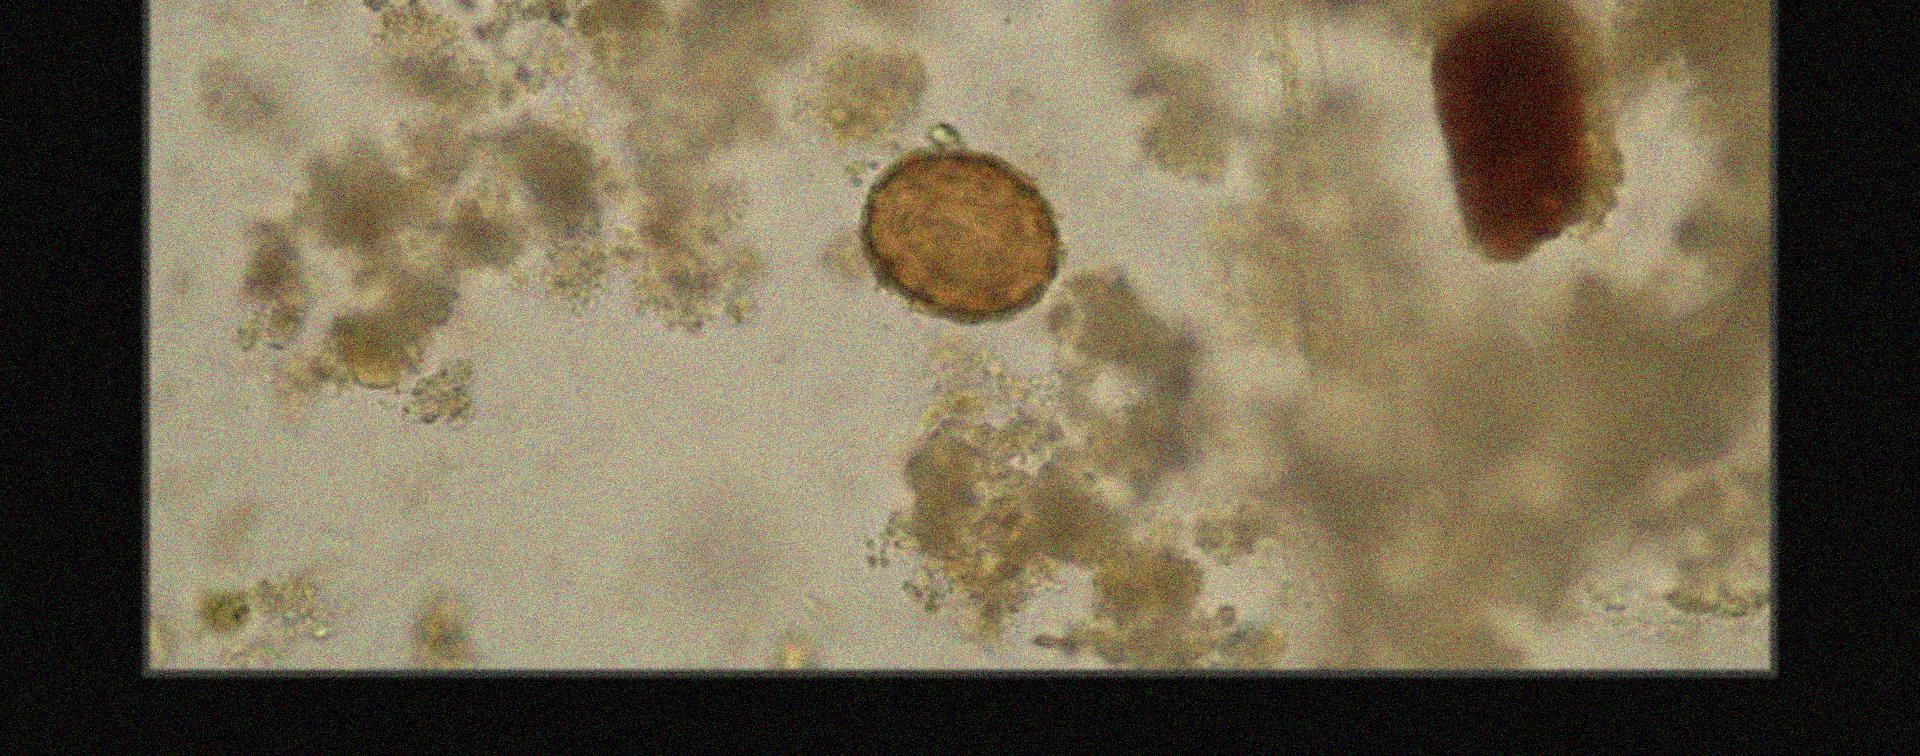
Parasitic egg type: Ascaris lumbricoides